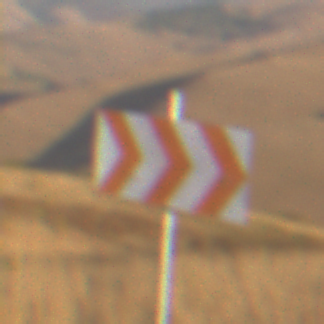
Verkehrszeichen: RichtungstafelnInKurvenGrossLinks
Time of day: SunriseSunset
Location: Outdoor (Nature)
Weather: Clear
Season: NotSpecified
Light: Natural